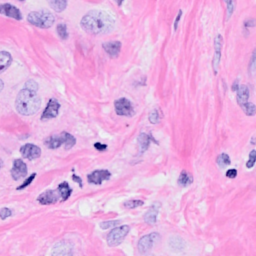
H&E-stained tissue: Breast